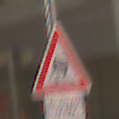
Verkehrszeichen: SchleuderOderRutschgefahr
Zusatzzeichen unten: HinweiseAufGefahrenDurchVerbaleAngabe4
Umgebung: Outdoor, Urban
Tageszeit: SunriseSunset
Wetter: PartlyCloudy
Licht: Artificial
Jahreszeit: NotSpecified
Kontrast: HighContrast